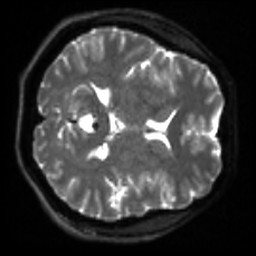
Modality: sbref
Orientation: axial
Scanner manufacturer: siemens
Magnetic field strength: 3 T
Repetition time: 4 s
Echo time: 0.0594 s